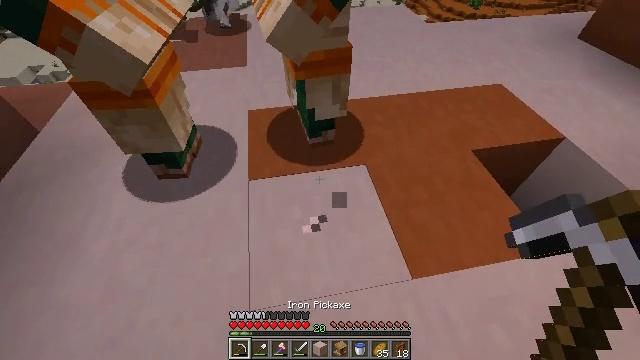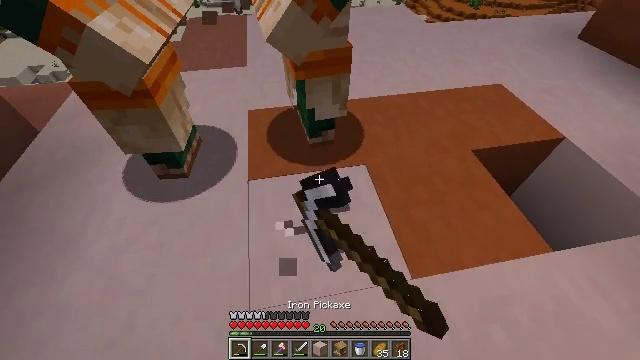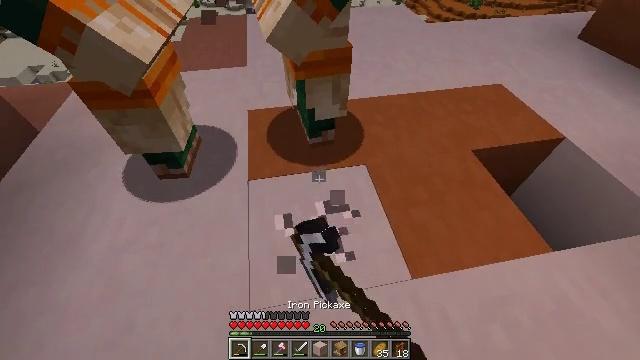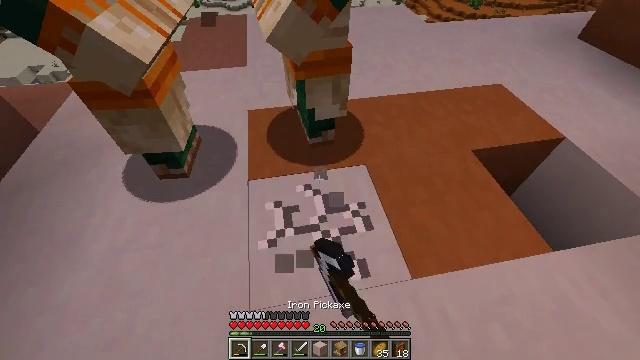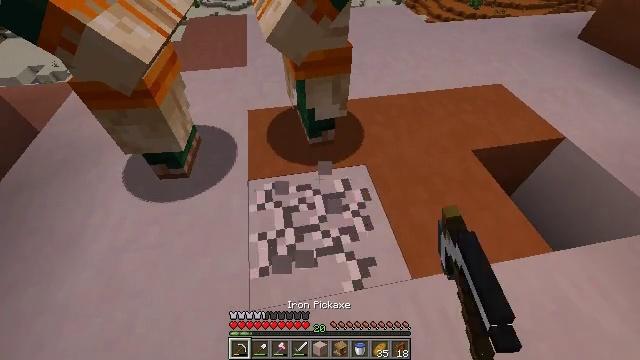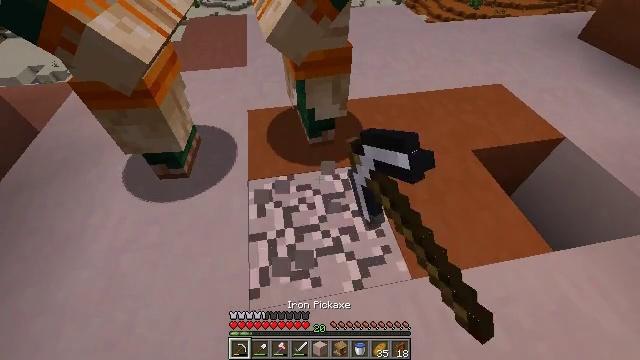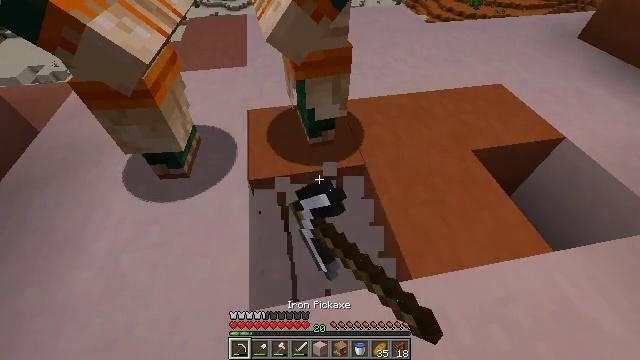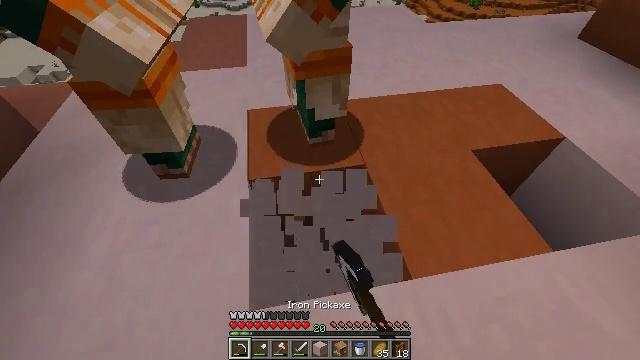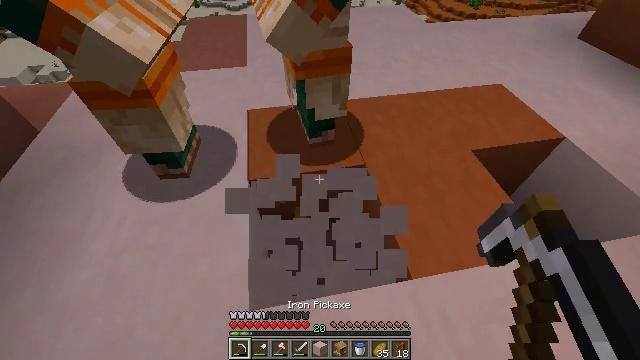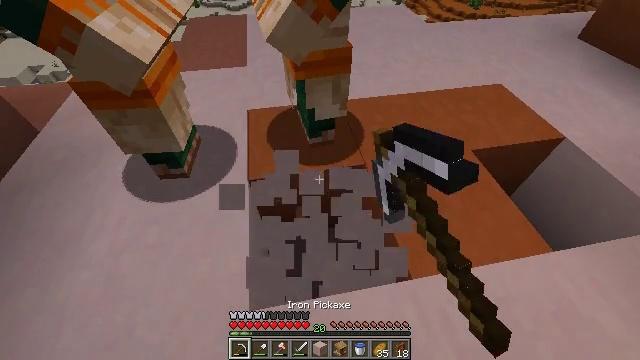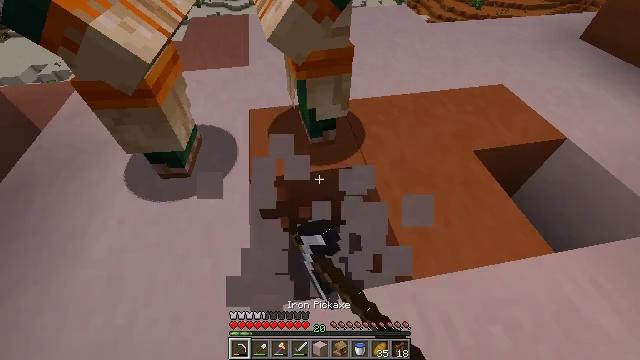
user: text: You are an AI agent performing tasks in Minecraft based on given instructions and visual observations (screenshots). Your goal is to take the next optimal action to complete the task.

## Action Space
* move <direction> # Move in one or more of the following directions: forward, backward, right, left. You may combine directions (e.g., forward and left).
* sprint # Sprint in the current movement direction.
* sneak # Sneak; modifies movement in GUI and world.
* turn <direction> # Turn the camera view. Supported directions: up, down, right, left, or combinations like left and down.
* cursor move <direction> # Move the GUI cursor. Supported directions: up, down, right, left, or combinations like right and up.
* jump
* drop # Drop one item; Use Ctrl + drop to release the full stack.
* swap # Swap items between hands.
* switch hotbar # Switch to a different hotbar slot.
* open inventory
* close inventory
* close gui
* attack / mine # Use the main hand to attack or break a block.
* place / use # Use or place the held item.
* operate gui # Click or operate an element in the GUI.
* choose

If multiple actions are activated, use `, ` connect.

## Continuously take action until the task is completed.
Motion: motion action
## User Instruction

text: Mine the white terracotta.
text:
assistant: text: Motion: attack / mine
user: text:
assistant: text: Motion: attack / mine
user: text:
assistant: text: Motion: attack / mine
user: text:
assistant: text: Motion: attack / mine
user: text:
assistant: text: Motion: attack / mine
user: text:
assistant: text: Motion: attack / mine
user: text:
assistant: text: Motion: attack / mine
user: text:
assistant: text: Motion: attack / mine
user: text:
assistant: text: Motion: attack / mine
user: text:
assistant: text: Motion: attack / mine
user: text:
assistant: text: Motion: attack / mine